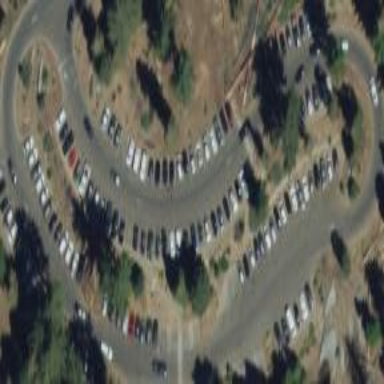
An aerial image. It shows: Asphalt parking aisle along service road.